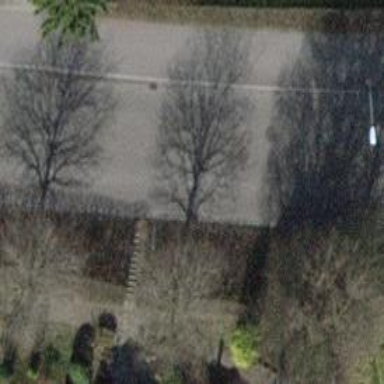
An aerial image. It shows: Road with steps.